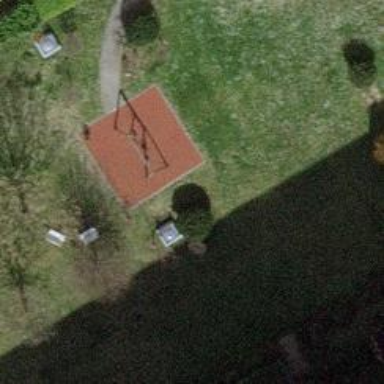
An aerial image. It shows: Playground area for leisure land.